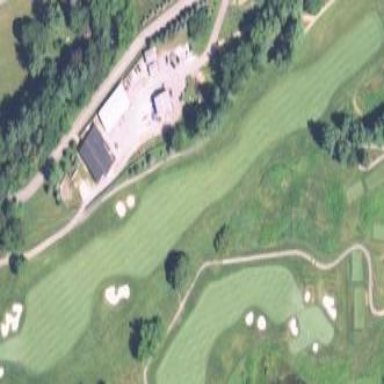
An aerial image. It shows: Golf fairway surrounded by grass.